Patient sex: M
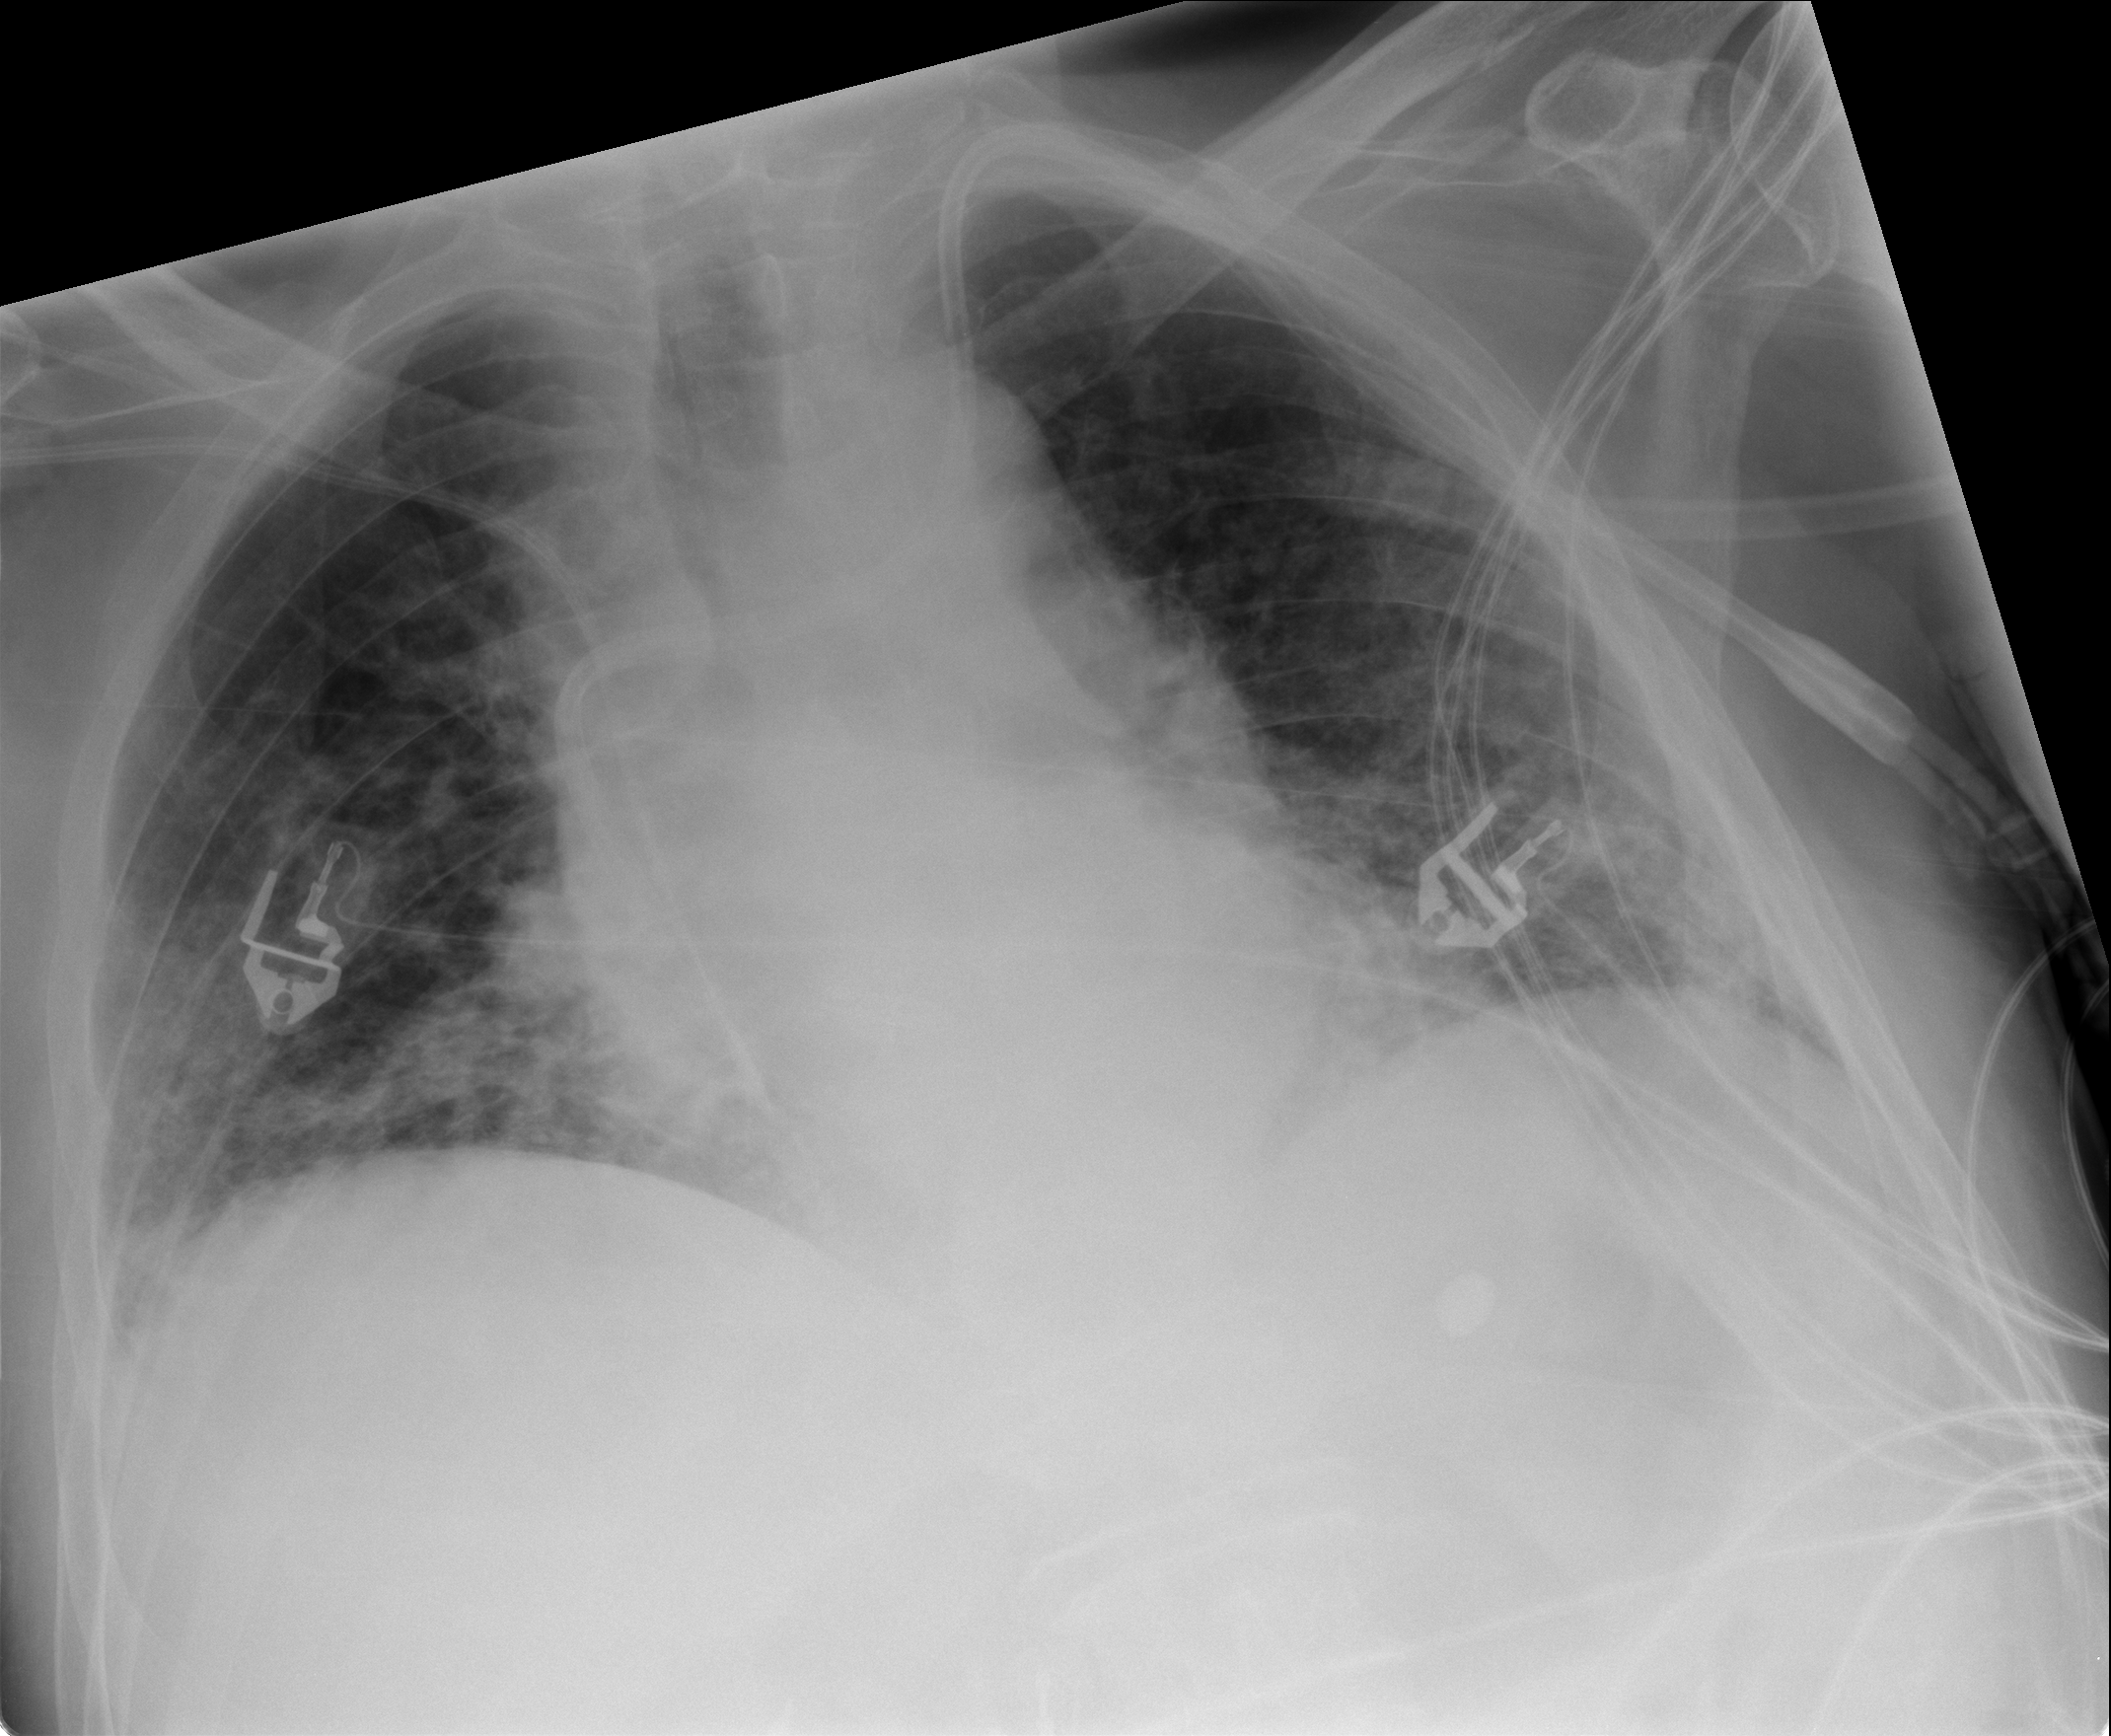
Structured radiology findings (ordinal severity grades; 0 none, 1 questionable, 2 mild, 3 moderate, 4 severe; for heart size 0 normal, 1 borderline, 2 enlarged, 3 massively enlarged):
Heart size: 1
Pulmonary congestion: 2
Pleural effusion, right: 0
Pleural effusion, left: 2
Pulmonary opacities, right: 2
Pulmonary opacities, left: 2
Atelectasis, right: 2
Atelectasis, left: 3